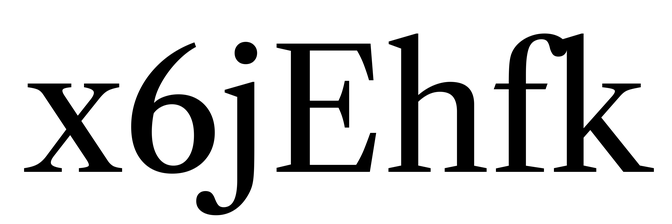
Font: LibreCaslonText_Regular